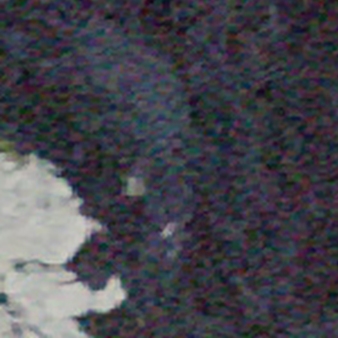
Label: other